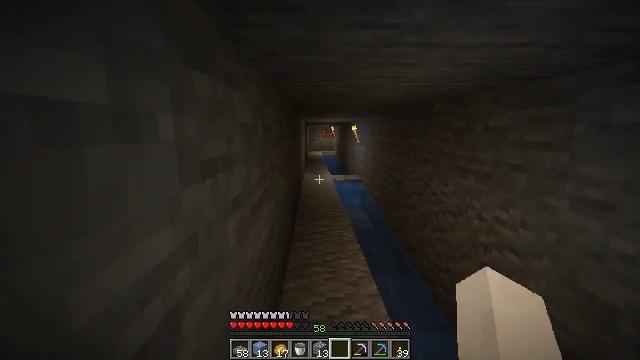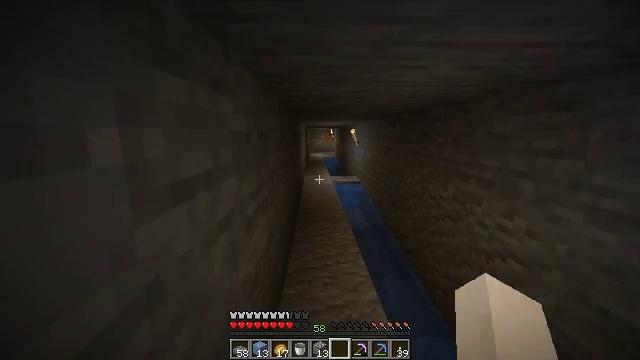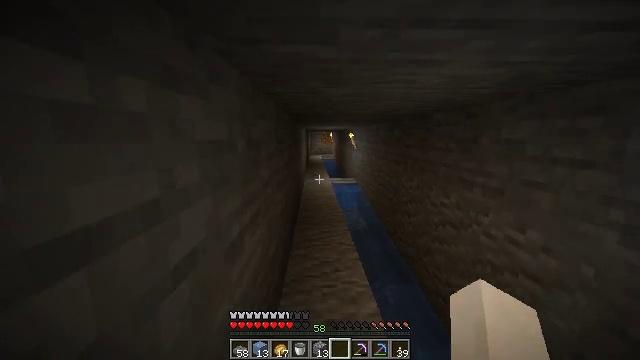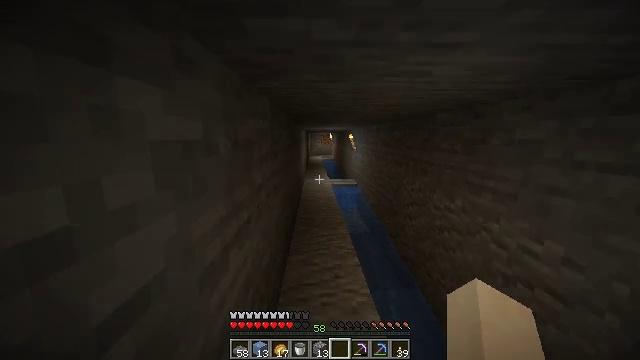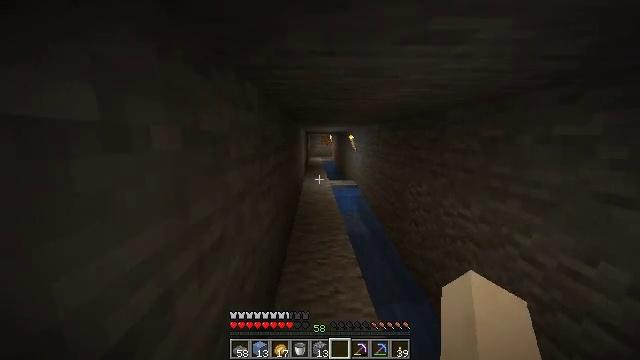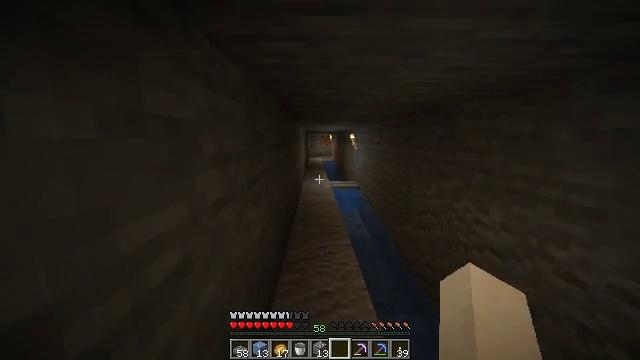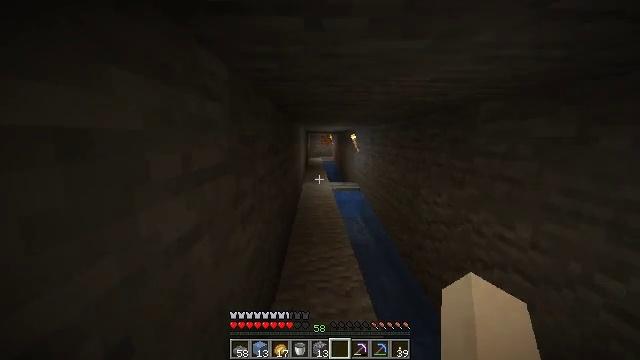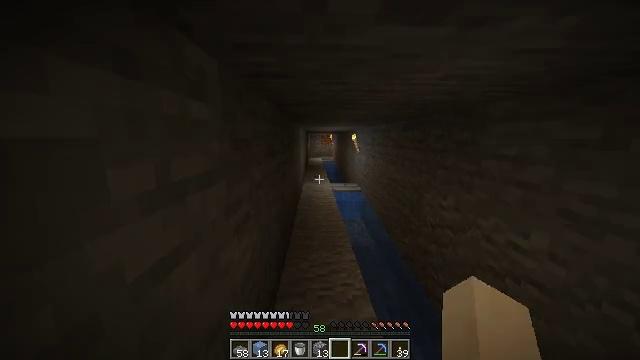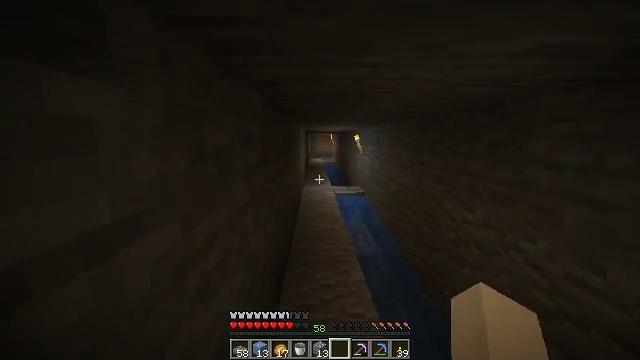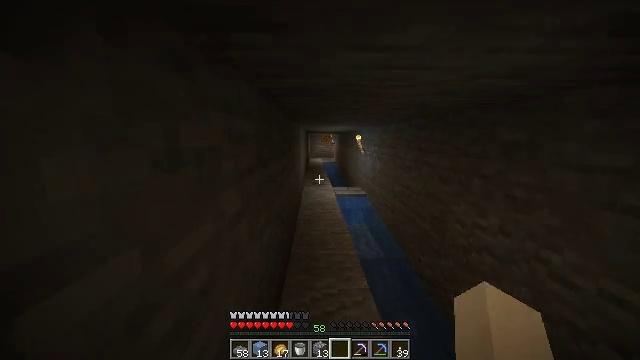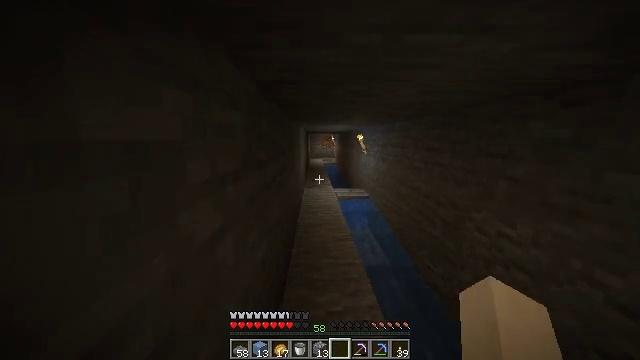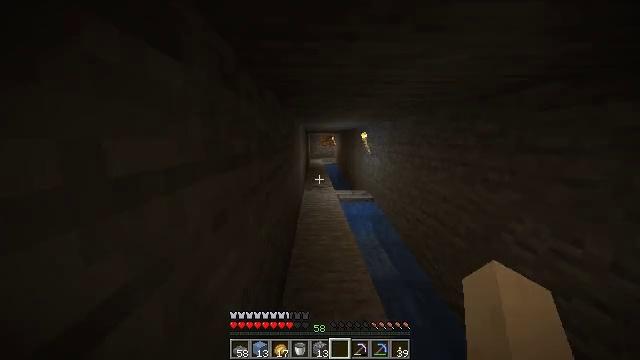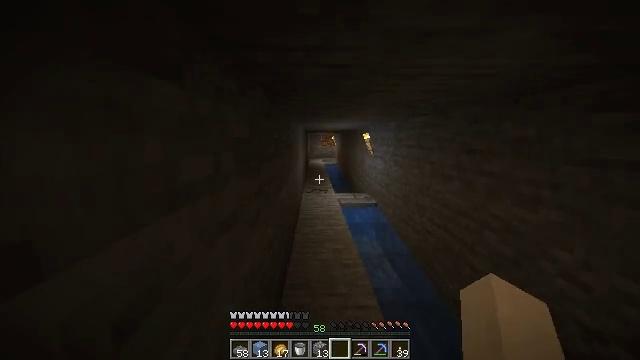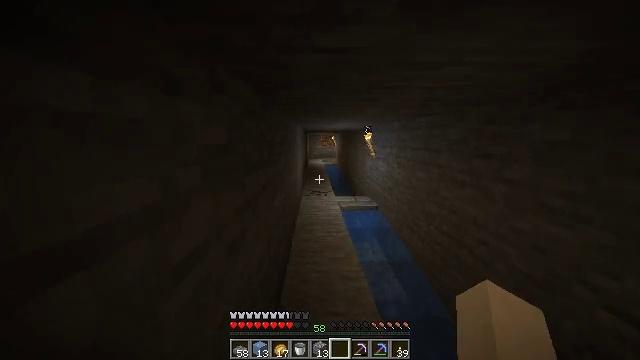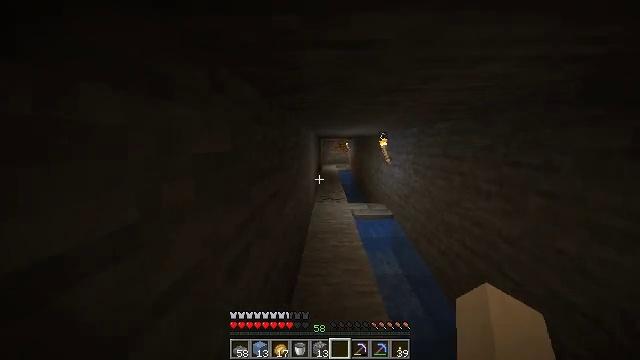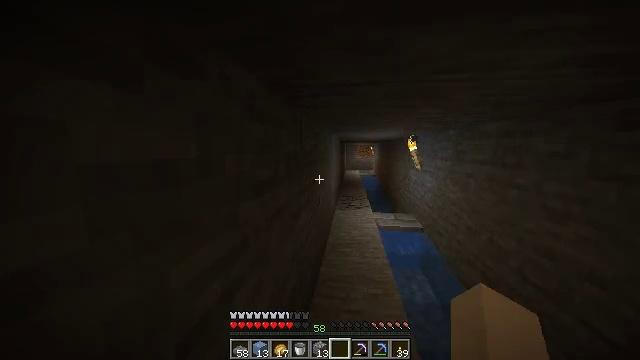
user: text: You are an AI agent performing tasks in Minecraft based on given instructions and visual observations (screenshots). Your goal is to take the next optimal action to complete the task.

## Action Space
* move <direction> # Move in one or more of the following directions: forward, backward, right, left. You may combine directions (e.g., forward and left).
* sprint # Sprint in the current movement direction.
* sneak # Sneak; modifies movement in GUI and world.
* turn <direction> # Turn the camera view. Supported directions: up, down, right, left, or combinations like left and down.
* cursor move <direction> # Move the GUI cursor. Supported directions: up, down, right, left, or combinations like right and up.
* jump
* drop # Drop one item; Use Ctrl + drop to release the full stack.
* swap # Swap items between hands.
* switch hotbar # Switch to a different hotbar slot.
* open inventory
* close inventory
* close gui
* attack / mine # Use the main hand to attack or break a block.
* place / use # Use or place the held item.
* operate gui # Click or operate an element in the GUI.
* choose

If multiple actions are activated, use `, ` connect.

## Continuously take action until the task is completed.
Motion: motion action
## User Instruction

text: Remove the stone brick slab from a structure.
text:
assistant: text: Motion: move forward
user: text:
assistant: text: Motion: move forward
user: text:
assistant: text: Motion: move forward
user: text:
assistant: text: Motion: move forward
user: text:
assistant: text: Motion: move forward
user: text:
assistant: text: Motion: move forward
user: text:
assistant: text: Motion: move forward
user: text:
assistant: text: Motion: move forward
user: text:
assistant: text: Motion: move forward
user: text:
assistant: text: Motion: move forward
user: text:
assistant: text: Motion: move forward
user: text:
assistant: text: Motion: move forward
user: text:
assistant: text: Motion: move forward
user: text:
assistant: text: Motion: move forward, turn left and up
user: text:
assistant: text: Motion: move forward, turn left and up
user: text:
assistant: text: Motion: move forward
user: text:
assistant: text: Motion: move forward
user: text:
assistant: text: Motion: move forward, turn right
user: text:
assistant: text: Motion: move forward, turn right and down
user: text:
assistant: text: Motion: move forward, turn right and up
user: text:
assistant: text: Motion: move forward, turn right and up
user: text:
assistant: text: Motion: move forward, turn right
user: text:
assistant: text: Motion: move forward
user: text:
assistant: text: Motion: move forward
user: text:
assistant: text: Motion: move forward, turn left
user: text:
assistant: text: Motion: move forward, turn left
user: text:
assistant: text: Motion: move forward, turn left
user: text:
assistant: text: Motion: turn left
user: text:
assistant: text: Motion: no_op
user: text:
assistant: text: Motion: no_op